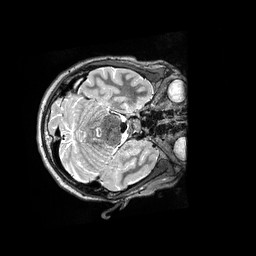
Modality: T2w
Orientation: axial
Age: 14
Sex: male
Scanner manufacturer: siemens
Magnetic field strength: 3 T
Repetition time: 3.2 s
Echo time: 0.564 s